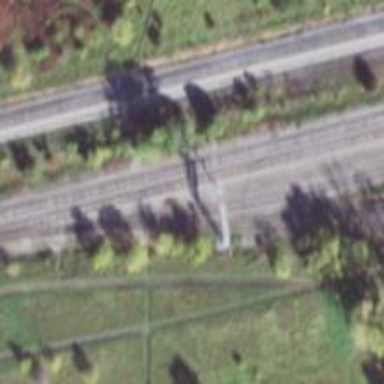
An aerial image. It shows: Railway yard in service.